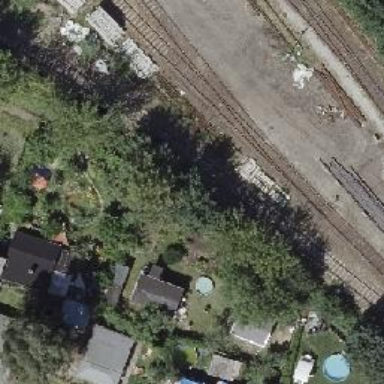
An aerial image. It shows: Railway yard used for servicing trains.